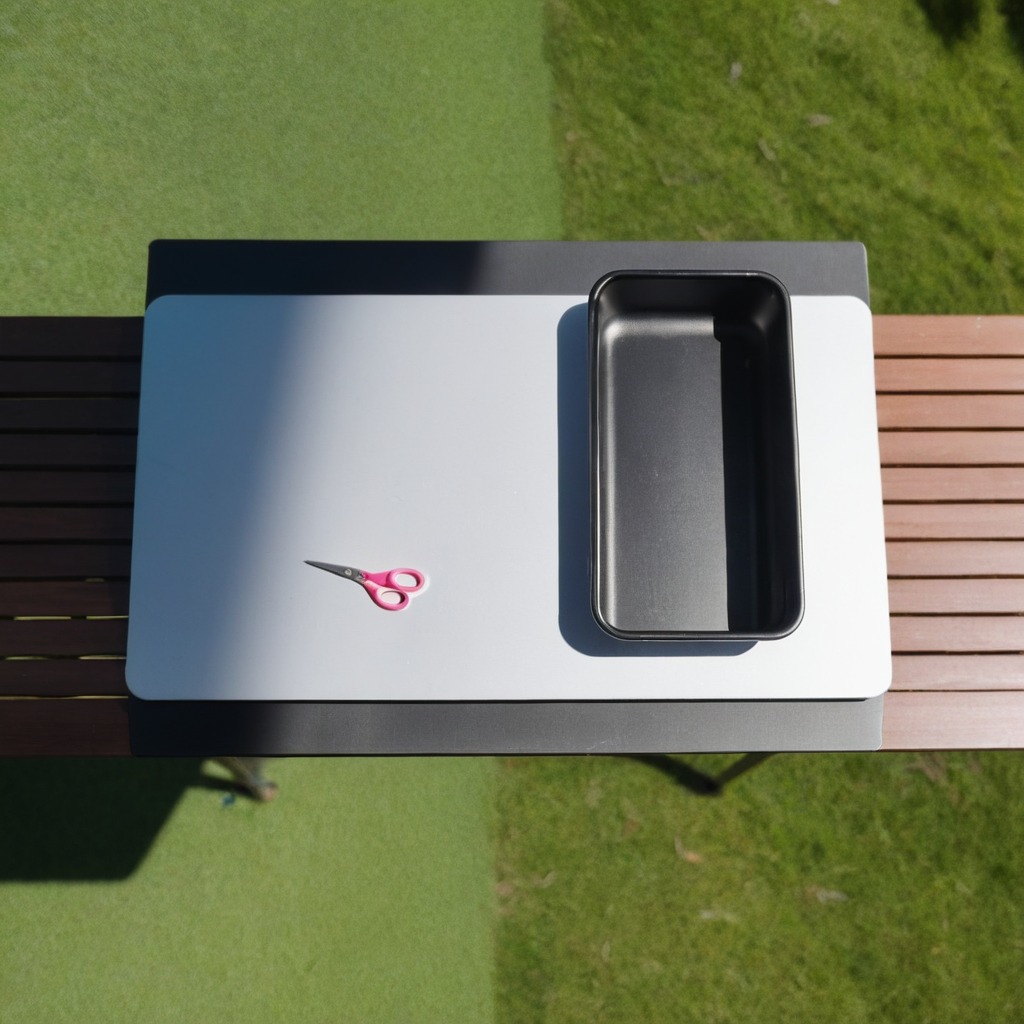
A scissor lies on the table.